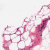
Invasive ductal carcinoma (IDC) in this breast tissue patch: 0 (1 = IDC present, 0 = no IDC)